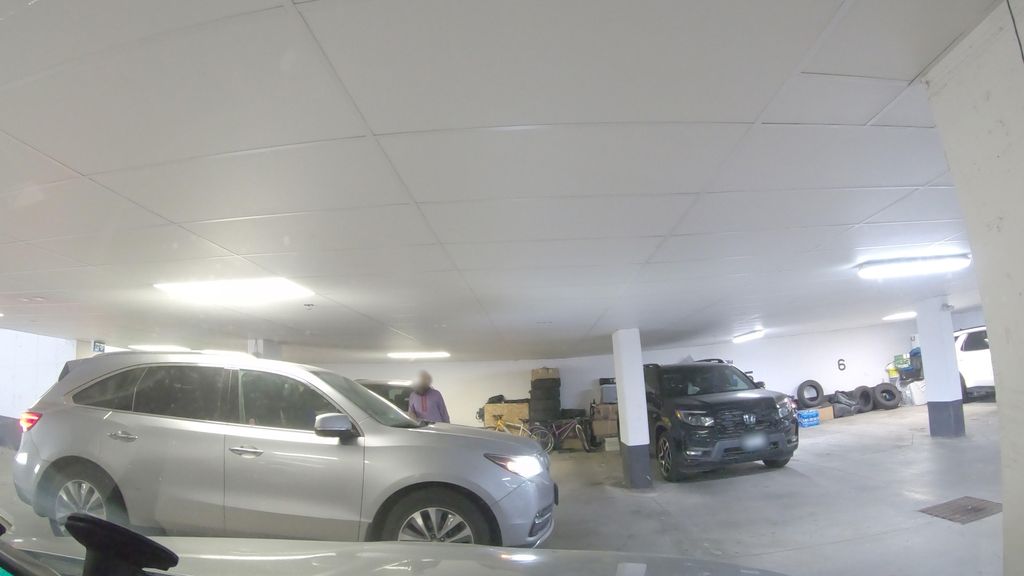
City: toronto